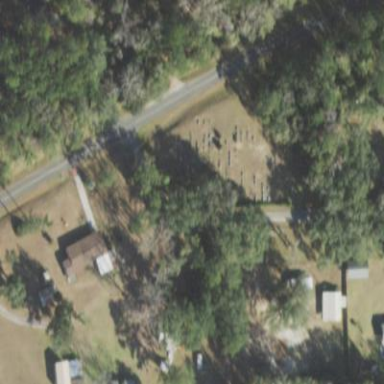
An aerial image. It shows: Cemetery.